Interaction volume radius: 5 \u00c5
Interaction volume height: 10 \u00c5
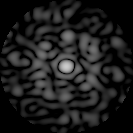
Disorder parameter: 0.7863